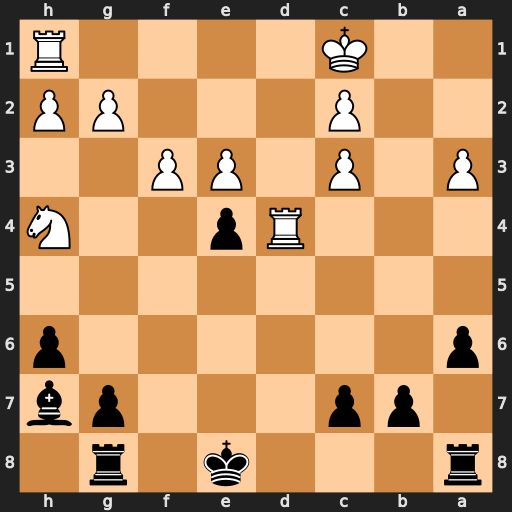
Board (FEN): r3k1r1/1pp3pb/p6p/8/3Rp2N/P1P1PP2/2P3PP/2K4R
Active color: b
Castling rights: q
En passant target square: -
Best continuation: g5 Nf5 Bxf5